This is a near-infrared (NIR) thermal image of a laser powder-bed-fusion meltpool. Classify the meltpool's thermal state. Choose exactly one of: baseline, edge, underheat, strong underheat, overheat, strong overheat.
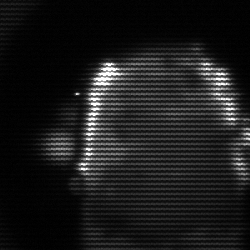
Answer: baseline